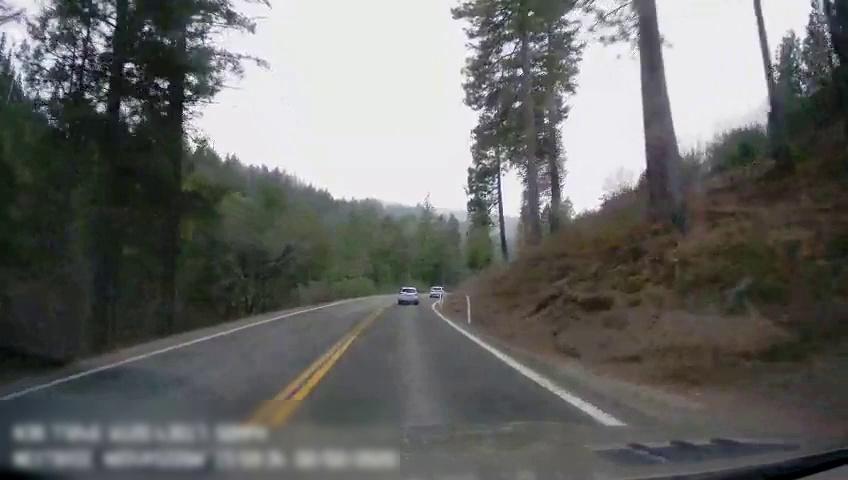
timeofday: Day
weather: Cloudy
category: Drivable Space
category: Vehicles | SUV
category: Vehicles | SUV
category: Lanes | Alternate Lane
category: Lanes | Current Lane
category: Lanes | Opposite Lane
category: Lanes | Opposite Lane